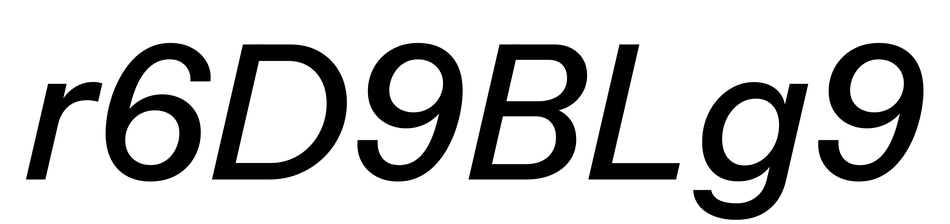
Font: InstrumentSans-Italic_Medium_Italic